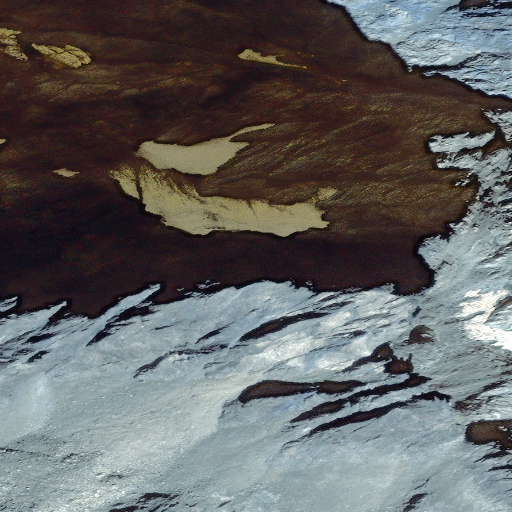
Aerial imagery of mountain in Alaska named Mount Race containing only unknown